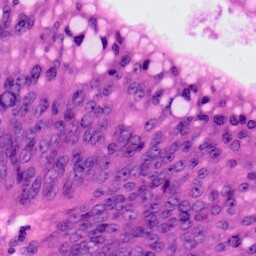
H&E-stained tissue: Colon